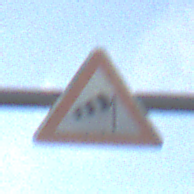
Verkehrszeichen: SeitenwindVonRechts
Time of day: MorningAfternoon
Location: Outdoor (Nature)
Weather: PartlyCloudy
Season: NotSpecified
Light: Natural